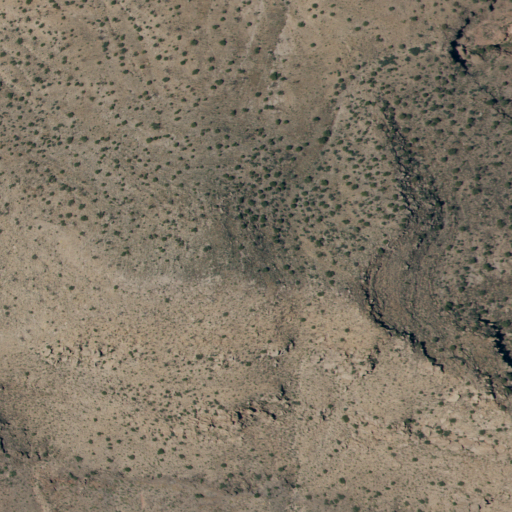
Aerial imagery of mountain in New Mexico named Nutt Mountain containing shrub and grassland